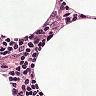
Metastatic tissue present: no